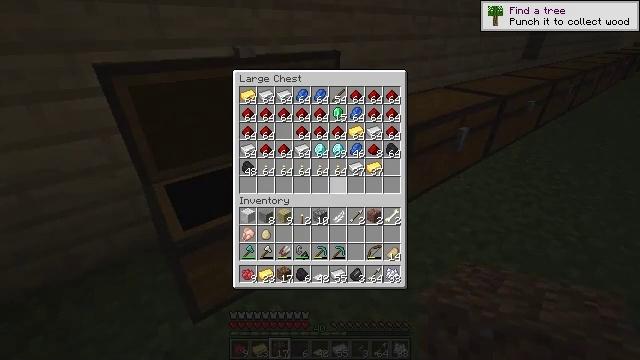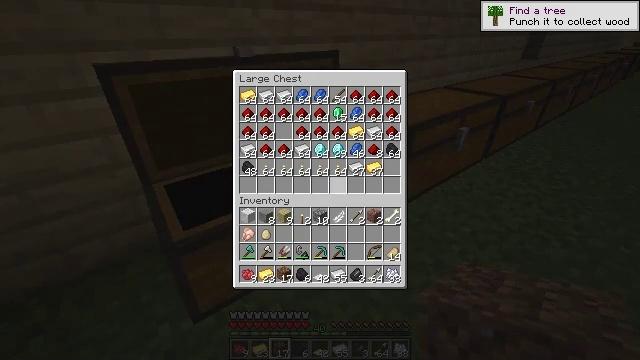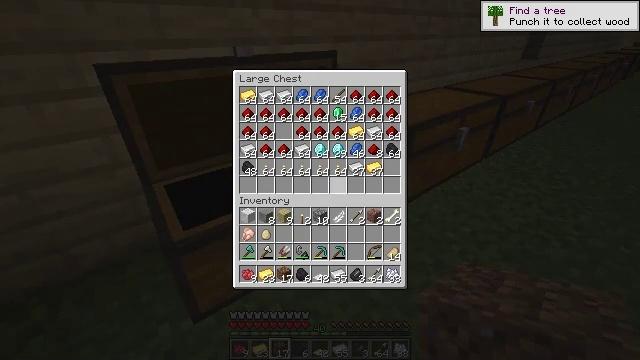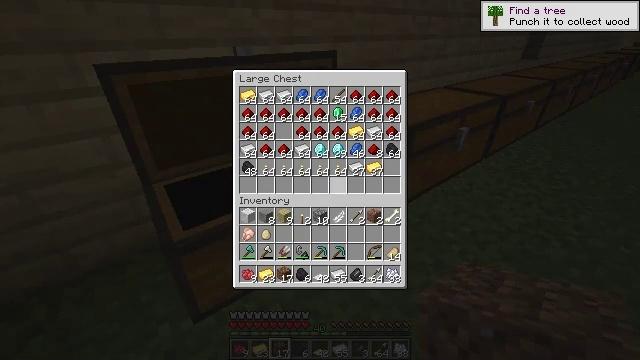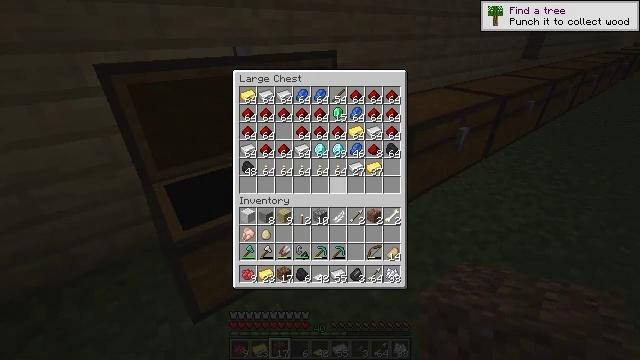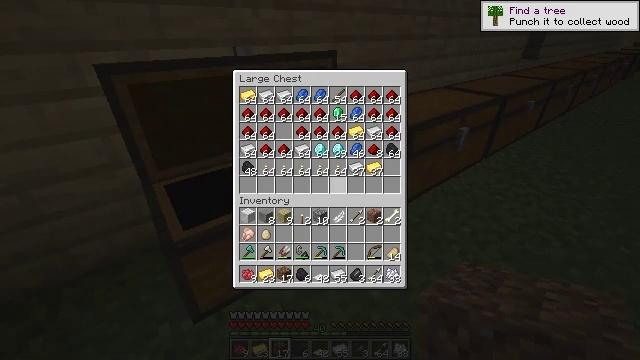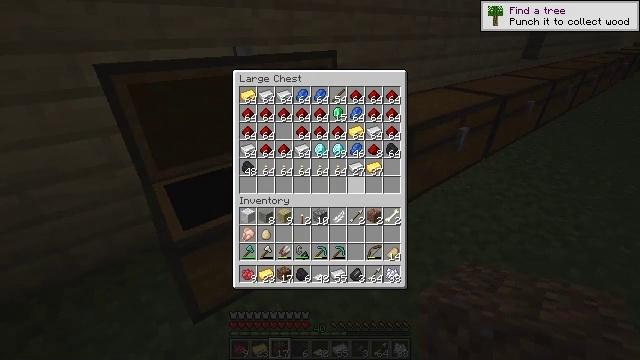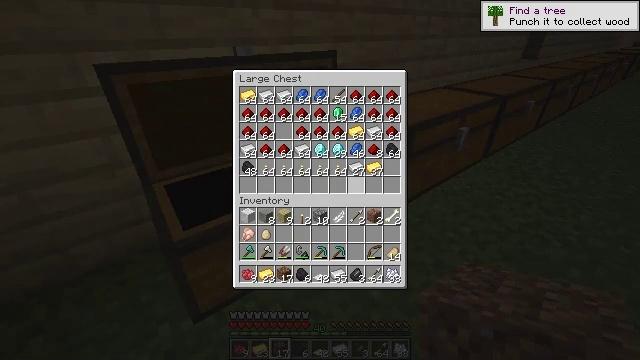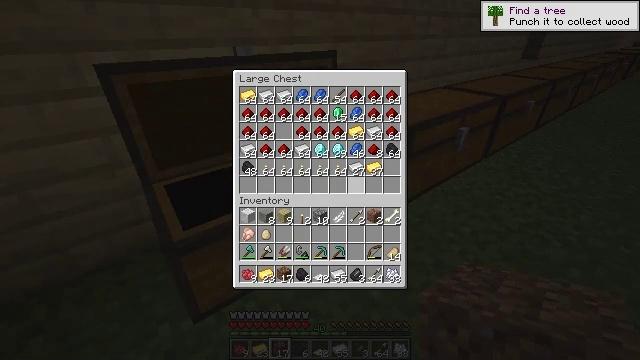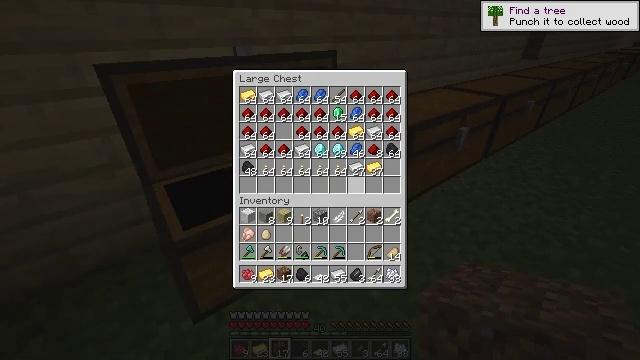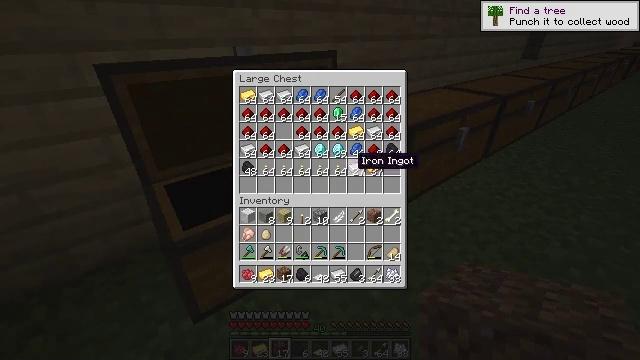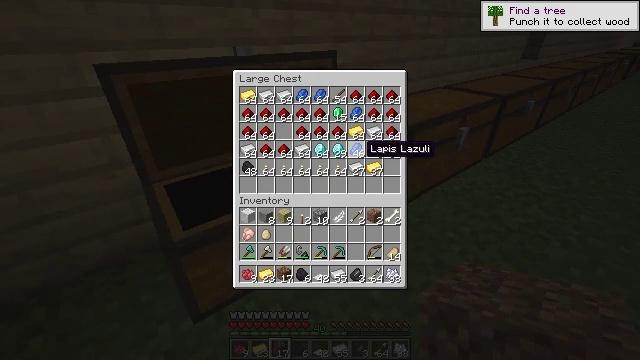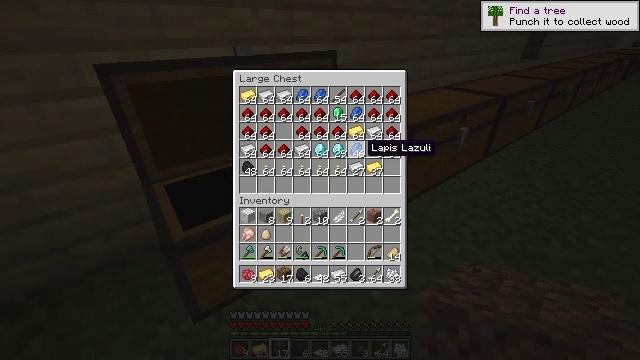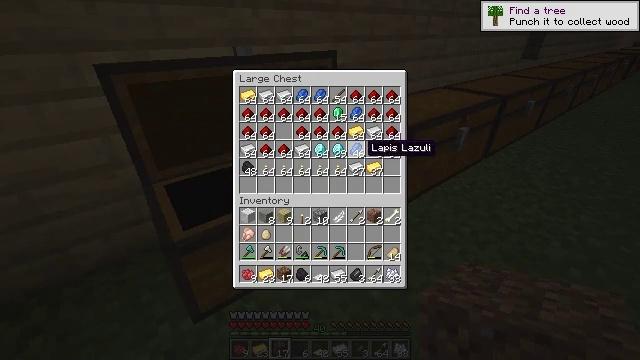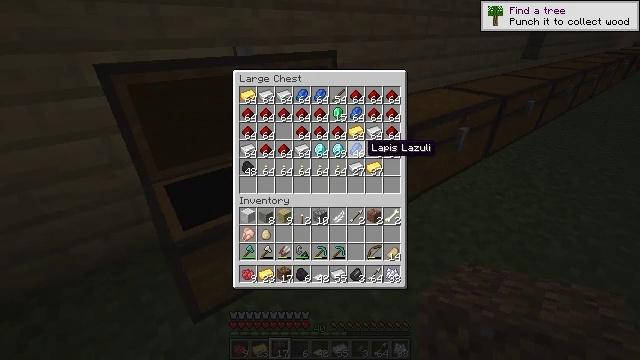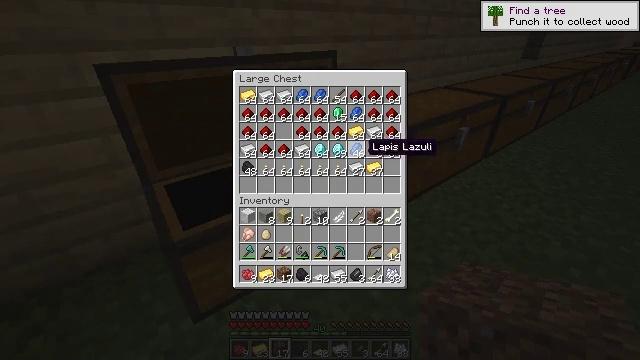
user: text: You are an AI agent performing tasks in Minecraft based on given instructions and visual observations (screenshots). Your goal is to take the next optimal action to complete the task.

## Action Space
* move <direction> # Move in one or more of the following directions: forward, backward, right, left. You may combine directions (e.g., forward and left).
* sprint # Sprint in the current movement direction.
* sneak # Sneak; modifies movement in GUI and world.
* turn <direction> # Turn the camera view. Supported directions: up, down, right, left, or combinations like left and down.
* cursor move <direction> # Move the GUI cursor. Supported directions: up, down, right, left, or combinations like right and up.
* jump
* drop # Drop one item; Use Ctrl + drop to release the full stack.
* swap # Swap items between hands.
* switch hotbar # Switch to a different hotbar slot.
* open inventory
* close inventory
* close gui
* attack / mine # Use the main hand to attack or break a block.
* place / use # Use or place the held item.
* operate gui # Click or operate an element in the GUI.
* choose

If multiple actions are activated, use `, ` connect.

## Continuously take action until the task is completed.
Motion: motion action
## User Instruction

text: Convert 9 ingots into a gold block in the crafting table.
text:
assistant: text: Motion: no_op
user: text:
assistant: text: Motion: no_op
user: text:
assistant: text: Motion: cursor move right
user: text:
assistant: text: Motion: no_op
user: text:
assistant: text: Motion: no_op
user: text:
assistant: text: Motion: no_op
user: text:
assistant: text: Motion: no_op
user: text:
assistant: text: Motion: no_op
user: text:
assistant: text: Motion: no_op
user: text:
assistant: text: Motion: cursor move up
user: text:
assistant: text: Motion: cursor move right and up
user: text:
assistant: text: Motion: no_op
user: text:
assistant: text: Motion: no_op
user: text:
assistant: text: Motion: no_op
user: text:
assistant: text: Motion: no_op
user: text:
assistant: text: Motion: no_op
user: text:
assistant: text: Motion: no_op
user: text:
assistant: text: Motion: no_op
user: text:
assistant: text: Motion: no_op
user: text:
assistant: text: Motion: no_op
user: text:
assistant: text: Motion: no_op
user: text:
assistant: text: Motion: no_op
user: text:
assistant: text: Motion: no_op
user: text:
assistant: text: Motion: no_op
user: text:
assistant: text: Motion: cursor move down
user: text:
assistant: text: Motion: no_op
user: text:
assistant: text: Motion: no_op
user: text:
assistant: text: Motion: no_op
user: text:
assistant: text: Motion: no_op
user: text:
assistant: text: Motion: no_op